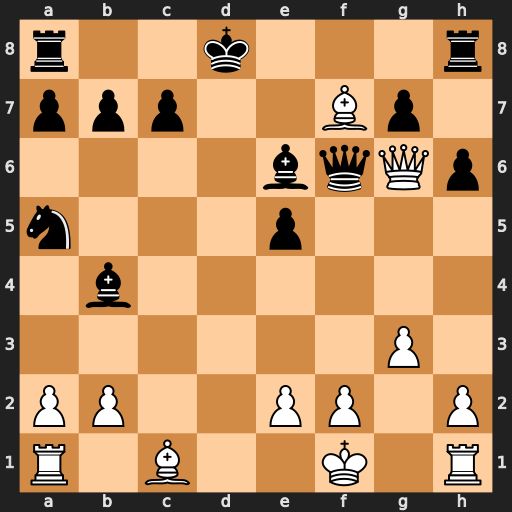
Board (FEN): r2k3r/ppp2Bp1/4bqQp/n3p3/1b6/6P1/PP2PP1P/R1B2K1R
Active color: w
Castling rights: -
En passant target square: -
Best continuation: Qxf6+ gxf6 Bxe6